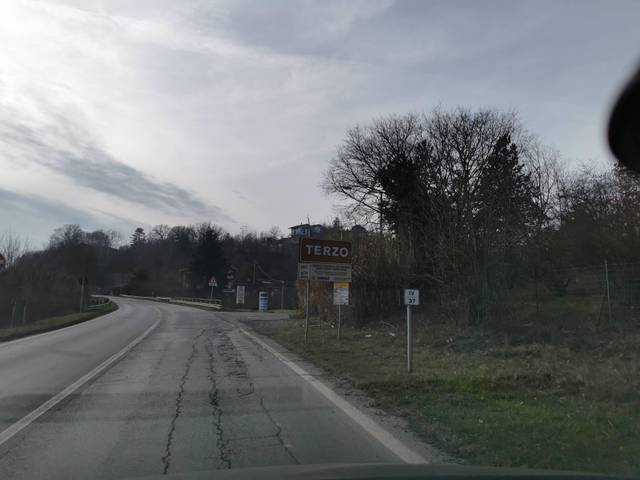
Region: Italy
Coordinates: 44.676, 8.432